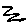
Label: zigzag